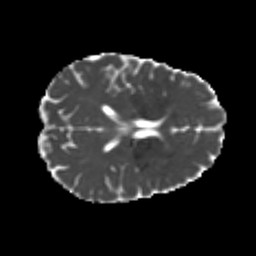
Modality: MD
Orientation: axial
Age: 22
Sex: female
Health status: healthy
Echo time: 0.074 s